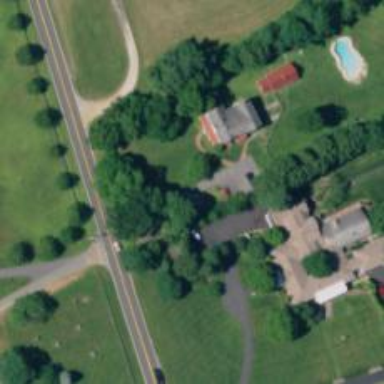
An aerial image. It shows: Driveway.